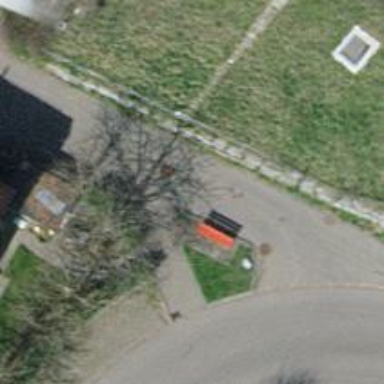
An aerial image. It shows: Red bench.